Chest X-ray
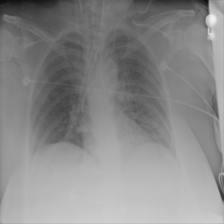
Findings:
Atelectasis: negative
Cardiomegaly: negative
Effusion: negative
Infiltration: negative
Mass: negative
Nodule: negative
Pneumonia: negative
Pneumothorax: negative
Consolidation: negative
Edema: negative
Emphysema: negative
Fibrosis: negative
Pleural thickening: negative
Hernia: negative